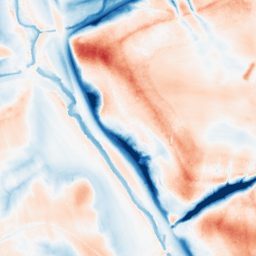
Category: trend_removal
Decomposition family: local_polynomial
Decomposition parameters: window_size: 51
degree: 2
Upsampling method: bicubic_3x
Upsampling parameters: scale: 3
Upsampling scale: 3